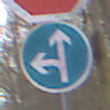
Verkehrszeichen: VorgeschriebeneFahrtrichtungGeradeausOderLinks
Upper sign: Stop
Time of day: MorningAfternoon
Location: Outdoor (Nature)
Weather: Overcast
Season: Autumn
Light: Natural